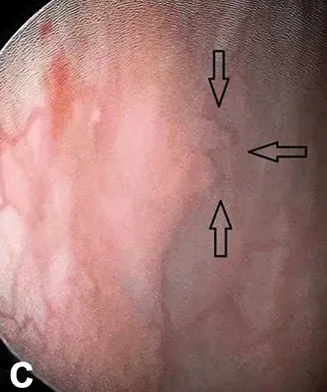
Next to the orifice of the right ureter, an 18 x 20 x 21 mm large, lobulated, and hyperreflective lesion was detected on ultrasound. (
C
) In the third postoperative month, the control cystoscopy revealed no residual lesion.
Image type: endoscopy (other_endoscopy)